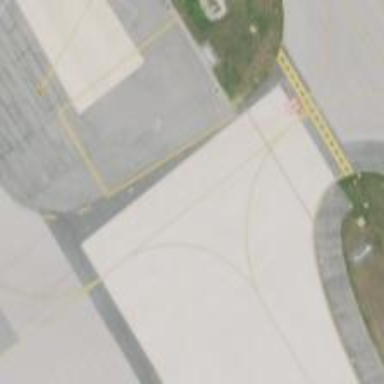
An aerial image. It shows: Image of taxiway at airport.